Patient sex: M
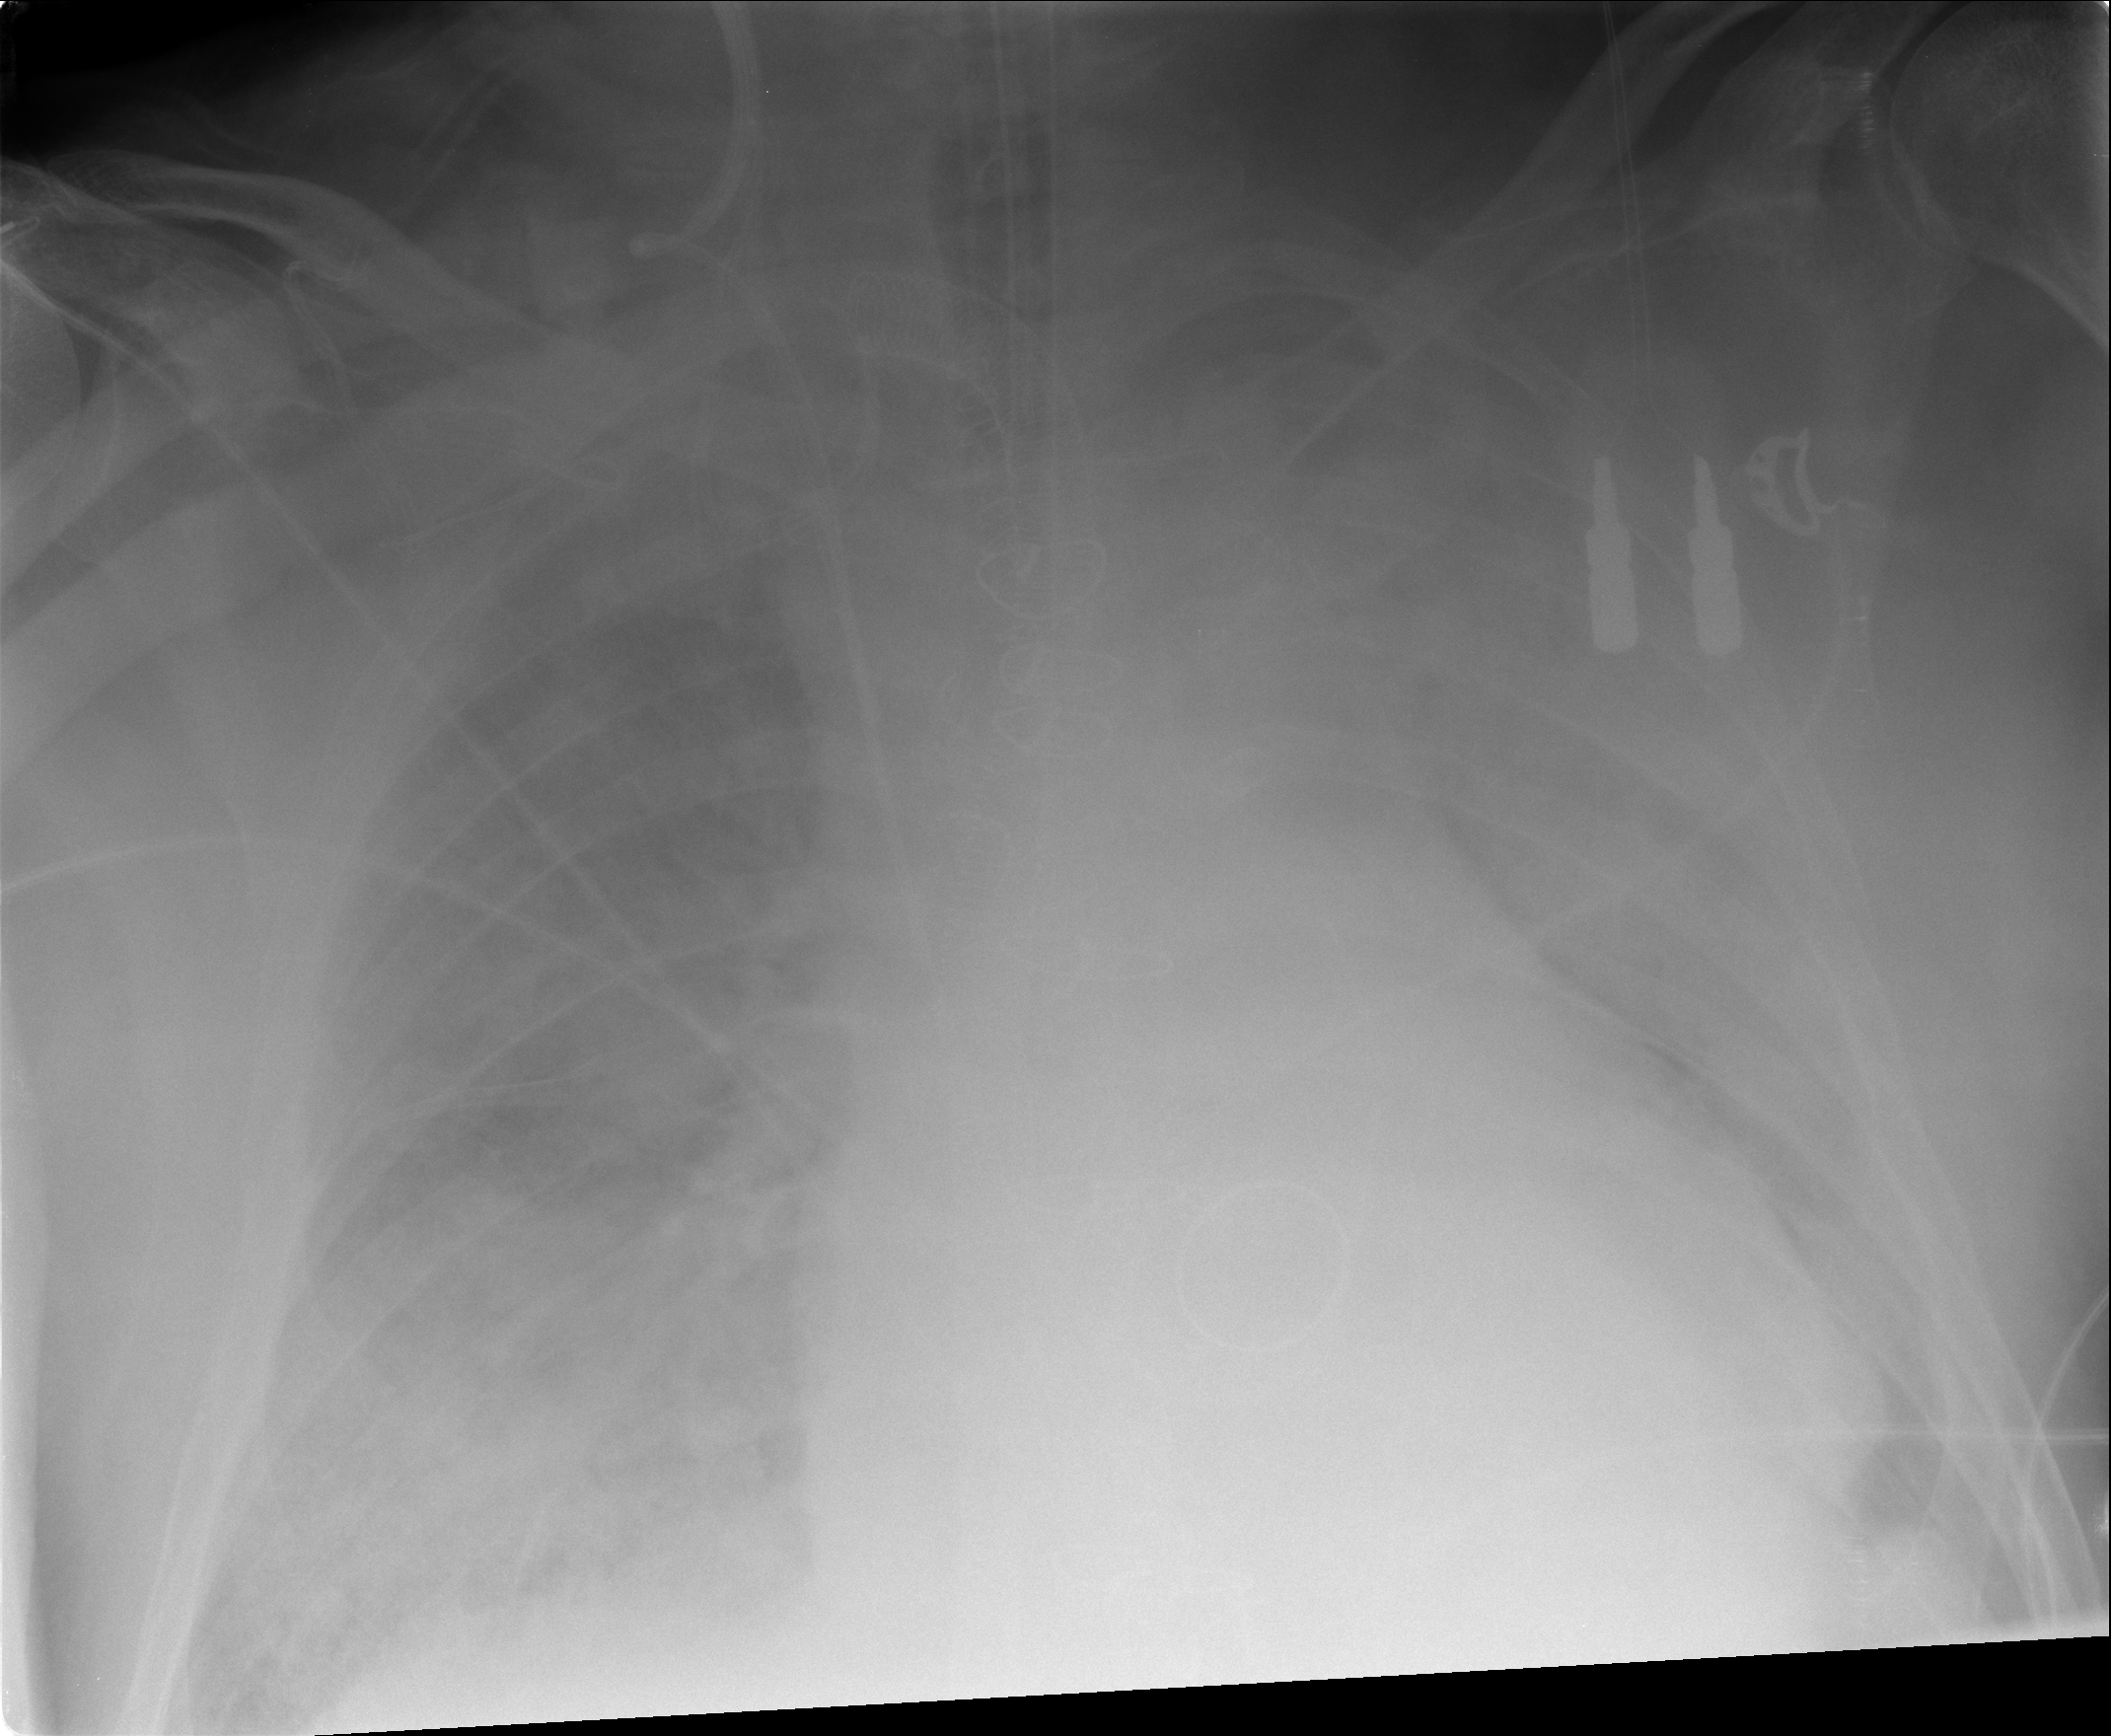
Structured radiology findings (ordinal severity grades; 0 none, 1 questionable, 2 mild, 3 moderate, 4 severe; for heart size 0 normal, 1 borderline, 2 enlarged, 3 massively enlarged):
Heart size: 2
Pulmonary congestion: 3
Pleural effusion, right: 3
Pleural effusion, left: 3
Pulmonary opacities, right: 2
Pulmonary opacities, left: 2
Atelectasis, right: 3
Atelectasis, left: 3